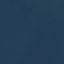
Label: SeaLake